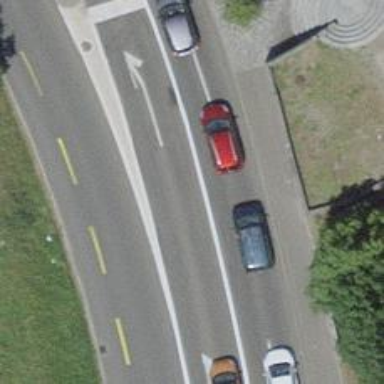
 equipped with cycle lane on both sides."